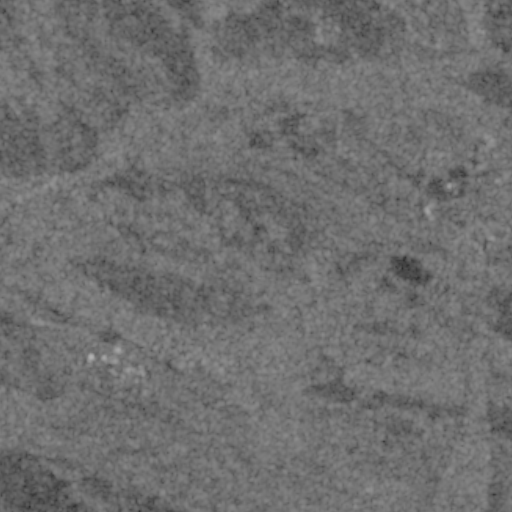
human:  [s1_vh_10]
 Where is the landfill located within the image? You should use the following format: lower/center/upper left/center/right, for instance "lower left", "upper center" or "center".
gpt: The landfill is located in the upper right of the image.
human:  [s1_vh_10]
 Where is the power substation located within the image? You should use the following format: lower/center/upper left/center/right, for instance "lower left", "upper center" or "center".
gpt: The power substation is located in the lower left of the image.
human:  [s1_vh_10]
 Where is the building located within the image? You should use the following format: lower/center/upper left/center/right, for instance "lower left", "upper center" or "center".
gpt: There is no building in the image.

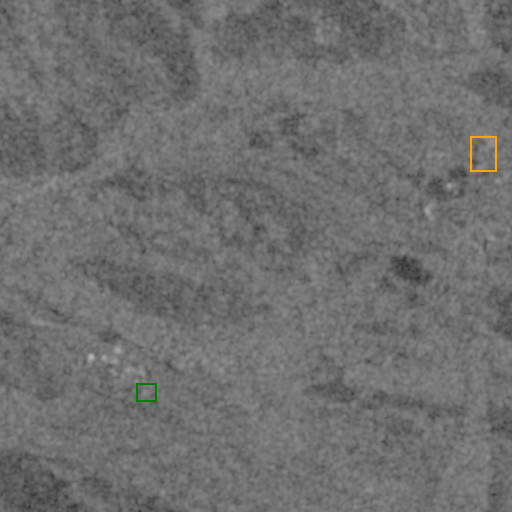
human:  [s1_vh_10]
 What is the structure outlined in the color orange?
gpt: The structure outlined in orange is a landfill.
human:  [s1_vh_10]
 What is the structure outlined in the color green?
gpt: The structure outlined in green is a power substation.
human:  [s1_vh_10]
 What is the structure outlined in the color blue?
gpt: There is no blue outline.